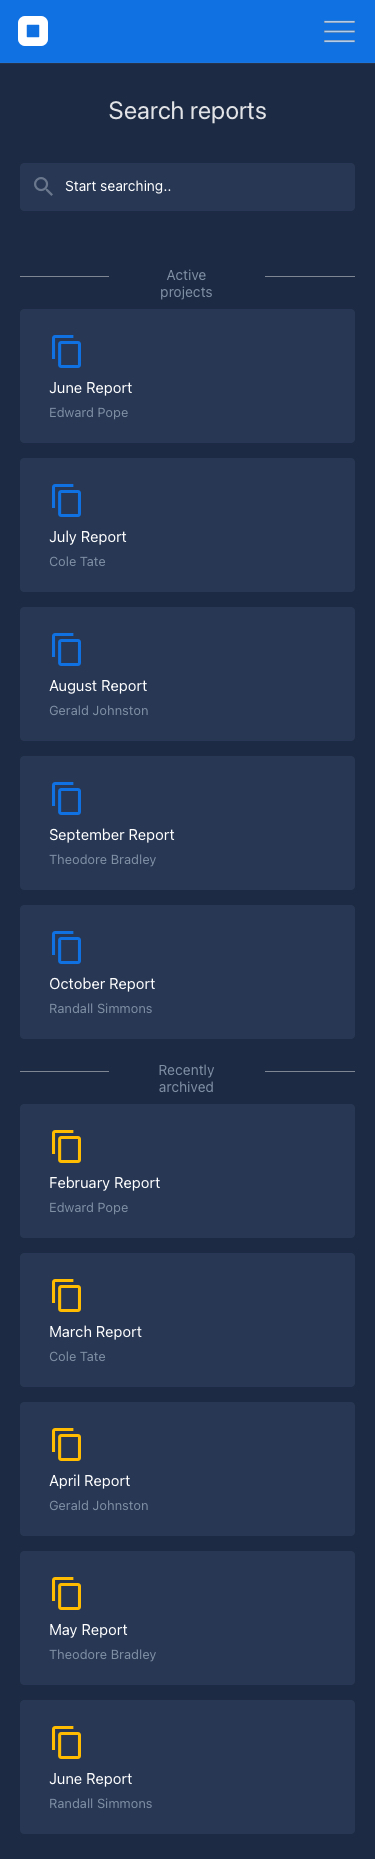
Text in this UI design:
June Report
Randall Simmons
May Report
Theodore Bradley
April Report
Gerald Johnston
March Report
Cole Tate
February Report
Edward Pope
Recently archived
October Report
Randall Simmons
September Report
Theodore Bradley
August Report
Gerald Johnston
July Report
Cole Tate
June Report
Edward Pope
Active projects
Search reports
Start searching..